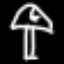
Label: mushroom